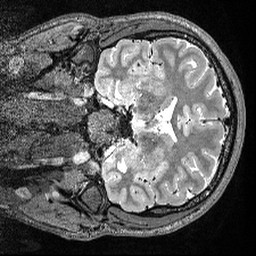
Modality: T2w
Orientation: coronal
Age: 31
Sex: male